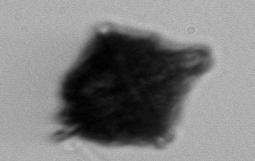
Label: Gonyaulax